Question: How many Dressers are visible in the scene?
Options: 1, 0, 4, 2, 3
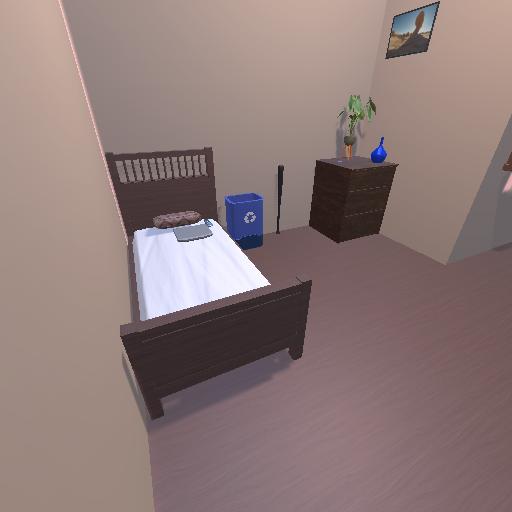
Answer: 1